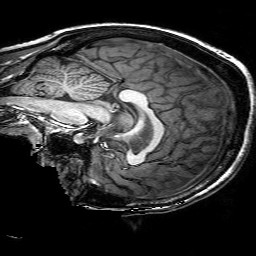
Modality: T1w
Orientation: sagittal
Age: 50
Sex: female